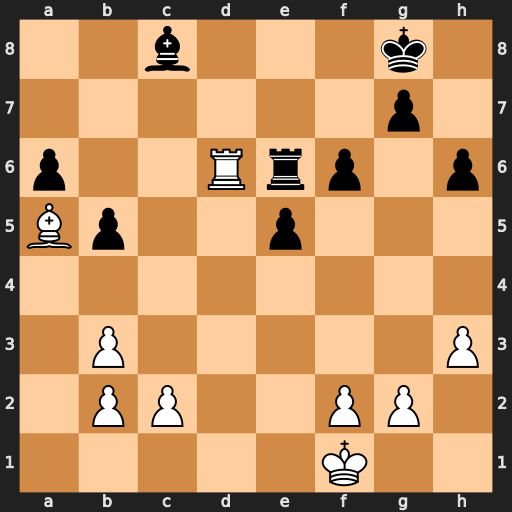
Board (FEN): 2b3k1/6p1/p2Rrp1p/Bp2p3/8/1P5P/1PP2PP1/5K2
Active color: w
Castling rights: -
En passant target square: -
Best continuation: Rd8+ Kf7 Rxc8